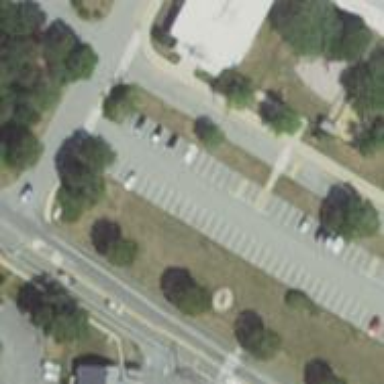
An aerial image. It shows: Parking space is available.